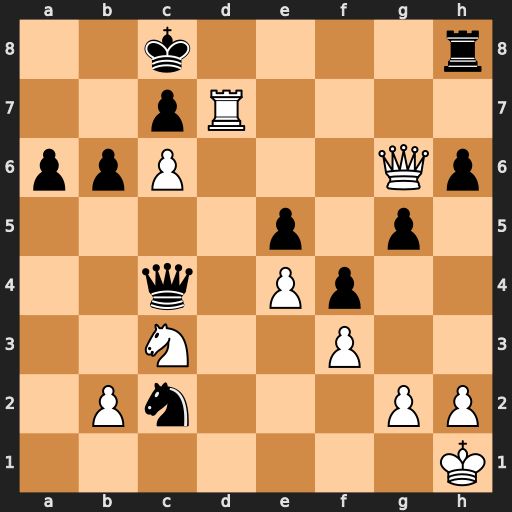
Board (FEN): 2k4r/2pR4/ppP3Qp/4p1p1/2q1Pp2/2N2P2/1Pn3PP/7K
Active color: w
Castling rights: -
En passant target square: -
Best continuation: Rxc7+ Kxc7 Nd5+